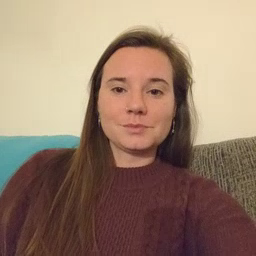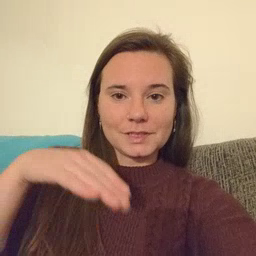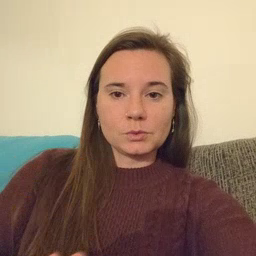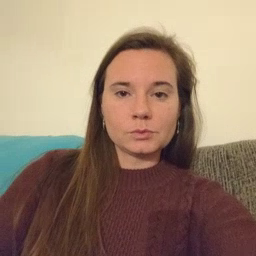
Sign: into